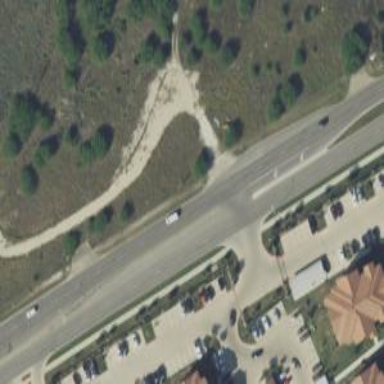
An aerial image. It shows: Secondary road.